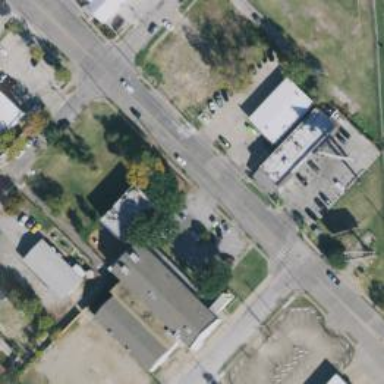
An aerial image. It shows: Secondary road with separate sidewalks.